Question: Im using Visual Studio 2010 Ultimate and Im trying to convert some images using a progress bar and two labels but the text of both labels is not shown and the program just shows the labels with white background.

p.s. The labels backcolor is "Control" (not transparent)
I have two forms 1st the "Main" form and the "ProgressDialog" form
in the main form when I click my "Save" button
'''
//copy the filenames to a new array to sort them
string[] FileNames = openDialog.FileNames;
Array.Sort(FileNames);
//create an instance of my progress dialog
ProgressDialog progress = new ProgressDialog(this, 100/FileNames.Length);
progress.ShowProgress();
//save all the files in the array
for (int i = 0; i < FileNames.Length; i++)
{
//call the SaveImage method
SaveImage(FileNames[i], 597, 412, Fill);
//increase the progresbar and set the label text of the progress dialog to the filename
progress.Increase(FileNames[i]);
}
progress.Close();//close progress dialog and re-enable the main form
'''
...and here the code of my "ProgressDialog" form:
Bar: name of the progress bar
Comment: name of the label with the image path as text
'''
private Form SenderForm;// the "Main" form
private int Step; //value to increase in the progress bar
public ProgressDialog(Form sender, int step)//constructor
{
InitializeComponent();
SenderForm = sender;
Step = step;
}
//disable cose button
private const int CP_NOCLOSE_BUTTON = 0x200;
protected override CreateParams CreateParams
{
get
{
CreateParams myCp = base.CreateParams;
myCp.ClassStyle = myCp.ClassStyle | CP_NOCLOSE_BUTTON;
return myCp;
}
}
//re-enable the "Main" form
private void ProgressDialog_FormClosed(object sender, FormClosedEventArgs e)
{
SenderForm.Enabled = true;
SenderForm.Activate();//activate form
}
//increase the value of the progressbar
public void Increase( string comment=null, int step=0)
{
//if step is 0 -> use the Step of the constructor
if (step==0) step = Step;
//if the comment (the current file name) is != of null
if (comment!=null)
Comment.Text = comment;//use the comment of the parameter
//increase progressbar
Bar.Value += step;
}
//show "ProgrssDialog" form
public void ShowProgress()
{
this.Show();
SenderForm.Enabled = false;//disable the main form
}
'''
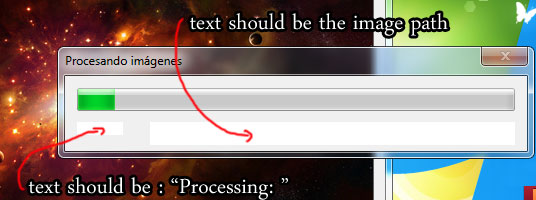
Answer: It happens because mainthread is too busy to update label in ui
U should do the process in a thread to prevent the UI hangs
Have look to this post<URL>